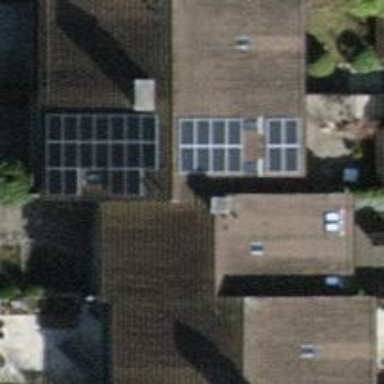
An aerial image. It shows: Solar photovoltaic panel generator.